Question: so I am starting to learn CSS and I can't wrap my head around this.
I want to make a horizontal navigation bar composed of 3 images. These are the beggining image, the "filler image", and the ending image.
Here is a picture for further reference:

I really don't know how to go about doing this and I havn't been able to find any examples on the web for this.
Thanks in advance!
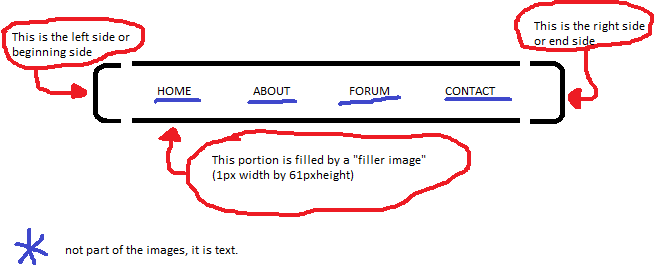
Answer: I'm preparing a jsfiddle demo for you, hang on.
It's pretty ugly, but it should give you a starting point on how to tweak it so it works as you wanted. <URL>
Markup:
'''
<div>
<div class="first"></div>
<nav>
<ul>
<li>Link 1</li>
<li>Link 2</li>
<li>Link 3</li>
</ul>
</nav>
<div class="last"></div>
'''
CSS:
'''
div {width:600px;height:61px;}
div.first {background-color:red; width:20px;float:left;}
li {display:inline; color: #fff}
nav {width: 500px; background:url('http://placekitten.com/g/1/61') repeat-x top; float:left;}
div.last {background-color:green; width:20px;float:left;}
'''